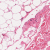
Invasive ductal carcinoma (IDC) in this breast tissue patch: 0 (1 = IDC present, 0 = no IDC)